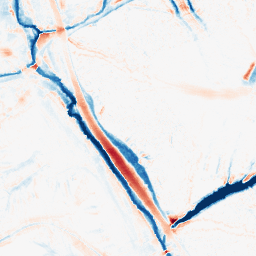
Category: morphological
Decomposition family: tophat_combined
Decomposition parameters: size: 10
Upsampling method: quartic
Upsampling parameters: scale: 2
Upsampling scale: 2